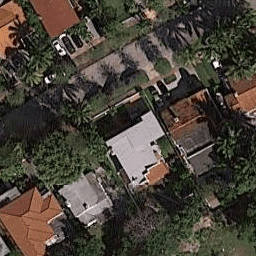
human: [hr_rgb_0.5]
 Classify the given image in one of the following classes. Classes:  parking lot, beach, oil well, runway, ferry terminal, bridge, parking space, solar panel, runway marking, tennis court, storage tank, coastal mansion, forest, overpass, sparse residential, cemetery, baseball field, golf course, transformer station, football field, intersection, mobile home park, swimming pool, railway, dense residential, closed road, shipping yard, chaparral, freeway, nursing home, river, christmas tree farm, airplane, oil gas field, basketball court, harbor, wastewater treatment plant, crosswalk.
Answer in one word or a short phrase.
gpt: coastal mansion